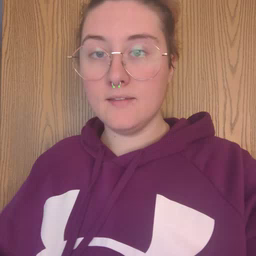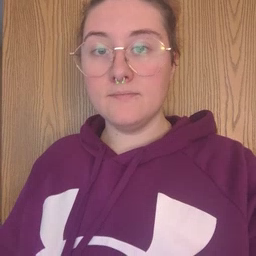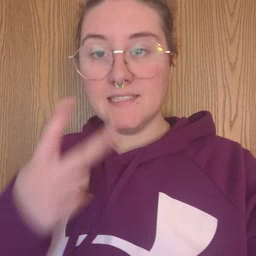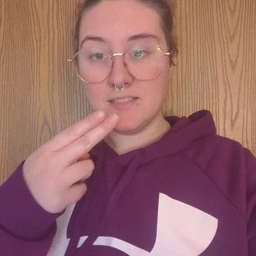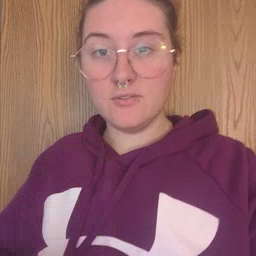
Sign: scissors